Question: # How to eliminate the boundary between triangles?

I'm implementing export-to-pdf in my <URL>. The image above shows what the pdf output looks like. There are white boundaries everywhere, less than 1 pixel wide.
The triangles can have any color.
---
I draw each triangle, like this:
'''
CGContextBeginPath(context);
CGContextMoveToPoint(context, x0, y0);
CGContextAddLineToPoint(context, x1, y1);
CGContextAddLineToPoint(context, x2, y2);
CGContextClosePath(context);
CGContextFillPath(context);
'''
It's important that black and white triangles have the same sizes.
---
## Approaches
### Approach 1 - Stroke
Draw a 1 pixel thick stroke around all triangles.
### Approach 2 - Extrude
Extrude all triangles by 2 pixels so the triangles overlaps.
### Approach 3 - Combine
Combine touching triangles into a single polygon.
### Approach 4 - PDF overlap settings
Perhaps PDF has settings for eliminating boundaries. Dunno.
### Approach 5 - Post processing
Create a filter that detects boundary pixels and eliminates them. This will not work for me, it needs to be saved to a PDF. Shader code is not supported in PDF on iOS, AFAIK.
### Approach X - A smarter way
Is there a better way of snapping triangles together?
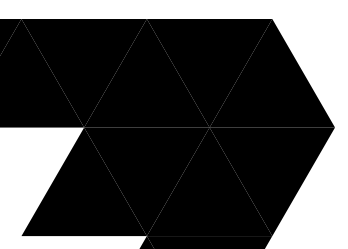
Answer: # Approach 3 - Combine
I'm using <URL> and it almost works as desired.
I run a UNION operation one triangle at a time. Until all triangles have been UNION'ed into the result.
Below is output from GPC. No white edges can be seen.

---
I also tried using <URL>, but was unable to built polygons by UNIONing one triangle at a time. It only removed a few of the white edges between triangles. Although Clipper seems more powerful than GPC.
Below is output from Clipper, it shows white edges.